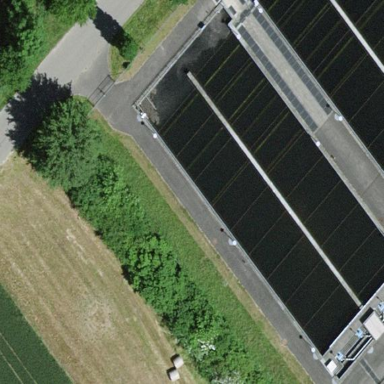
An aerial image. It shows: Body of wastewater.